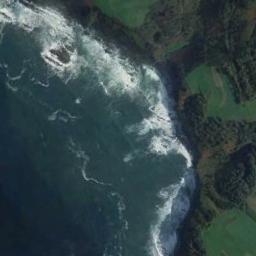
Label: beach